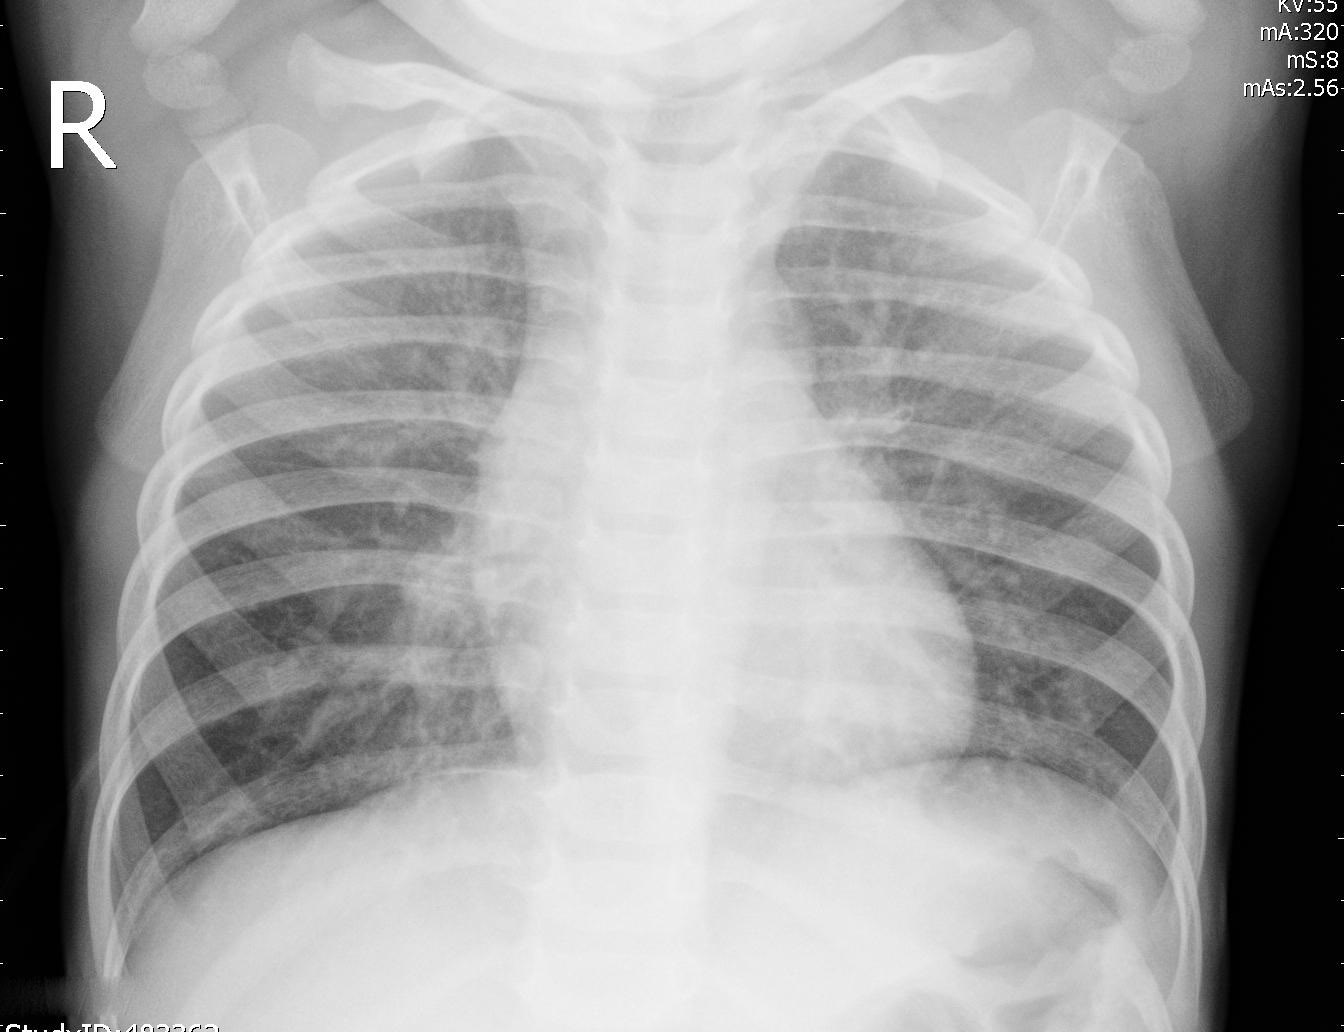
Diagnosis: PNEUMONIA